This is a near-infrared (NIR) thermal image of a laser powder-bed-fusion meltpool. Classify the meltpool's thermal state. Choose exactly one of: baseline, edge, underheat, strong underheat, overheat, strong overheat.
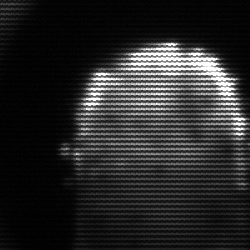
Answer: baseline